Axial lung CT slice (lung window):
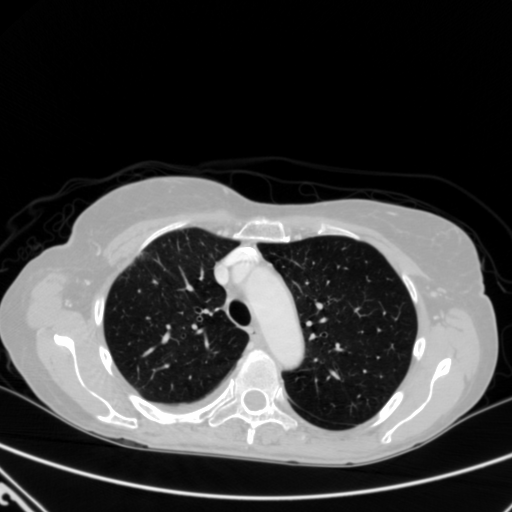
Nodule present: no